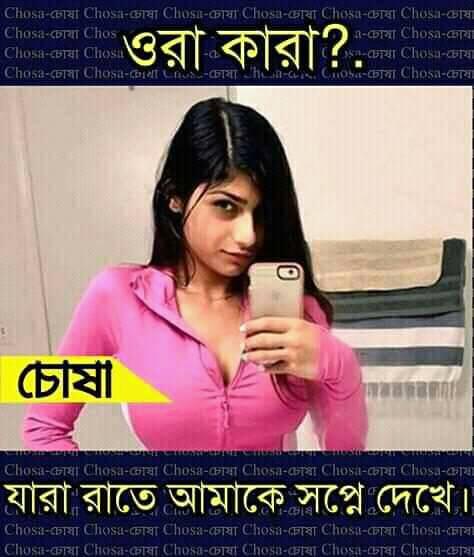
Caption: ওরা কারা ?  যারা রাতে আমাকে স্বপ্নে দেখে ।
Label: non-hate